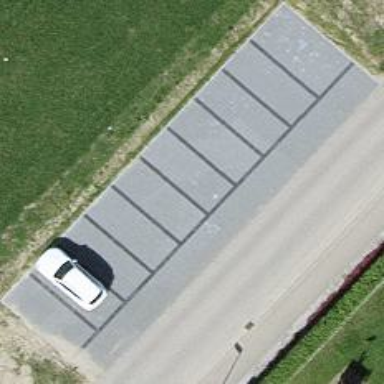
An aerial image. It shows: Parking area with surface.